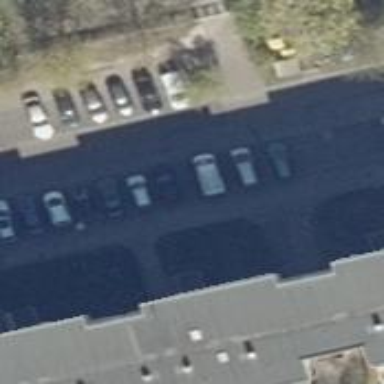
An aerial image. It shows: Street-side parking area with asphalt surface.